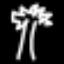
Label: palm tree